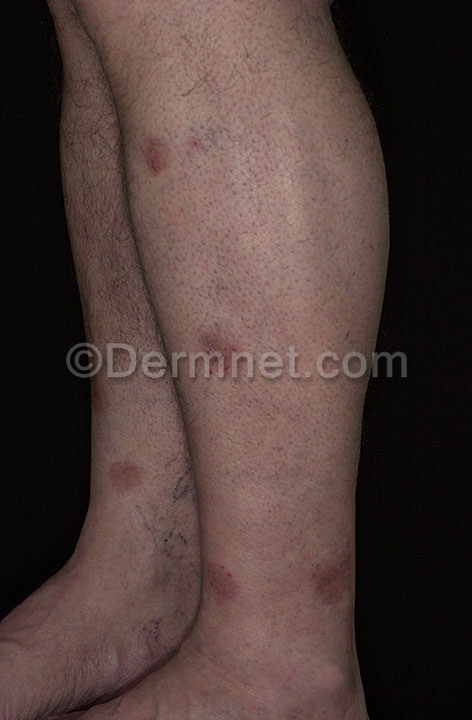
Disease: Eczema Photos